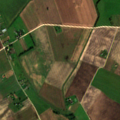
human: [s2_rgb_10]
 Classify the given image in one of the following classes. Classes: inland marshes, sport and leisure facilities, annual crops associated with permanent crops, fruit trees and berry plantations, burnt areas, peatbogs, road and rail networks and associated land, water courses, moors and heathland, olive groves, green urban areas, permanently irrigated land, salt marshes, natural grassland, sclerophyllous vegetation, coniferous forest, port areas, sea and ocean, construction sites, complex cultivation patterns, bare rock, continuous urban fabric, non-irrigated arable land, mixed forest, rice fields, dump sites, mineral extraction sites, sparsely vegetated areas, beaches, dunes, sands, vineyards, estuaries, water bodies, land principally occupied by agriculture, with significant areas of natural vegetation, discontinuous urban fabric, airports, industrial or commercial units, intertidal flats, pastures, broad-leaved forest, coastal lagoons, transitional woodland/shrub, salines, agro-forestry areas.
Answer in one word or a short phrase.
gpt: non-irrigated arable land, complex cultivation patterns, land principally occupied by agriculture, with significant areas of natural vegetation